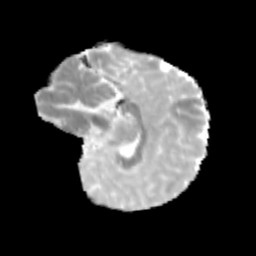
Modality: MD
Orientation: sagittal
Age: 9
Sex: male
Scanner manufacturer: siemens
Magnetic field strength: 3 T
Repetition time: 3.8 s
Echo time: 0.07 s